Interaction volume radius: 10 \u00c5
Interaction volume height: 10 \u00c5
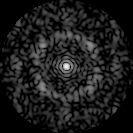
Disorder parameter: 0.7161